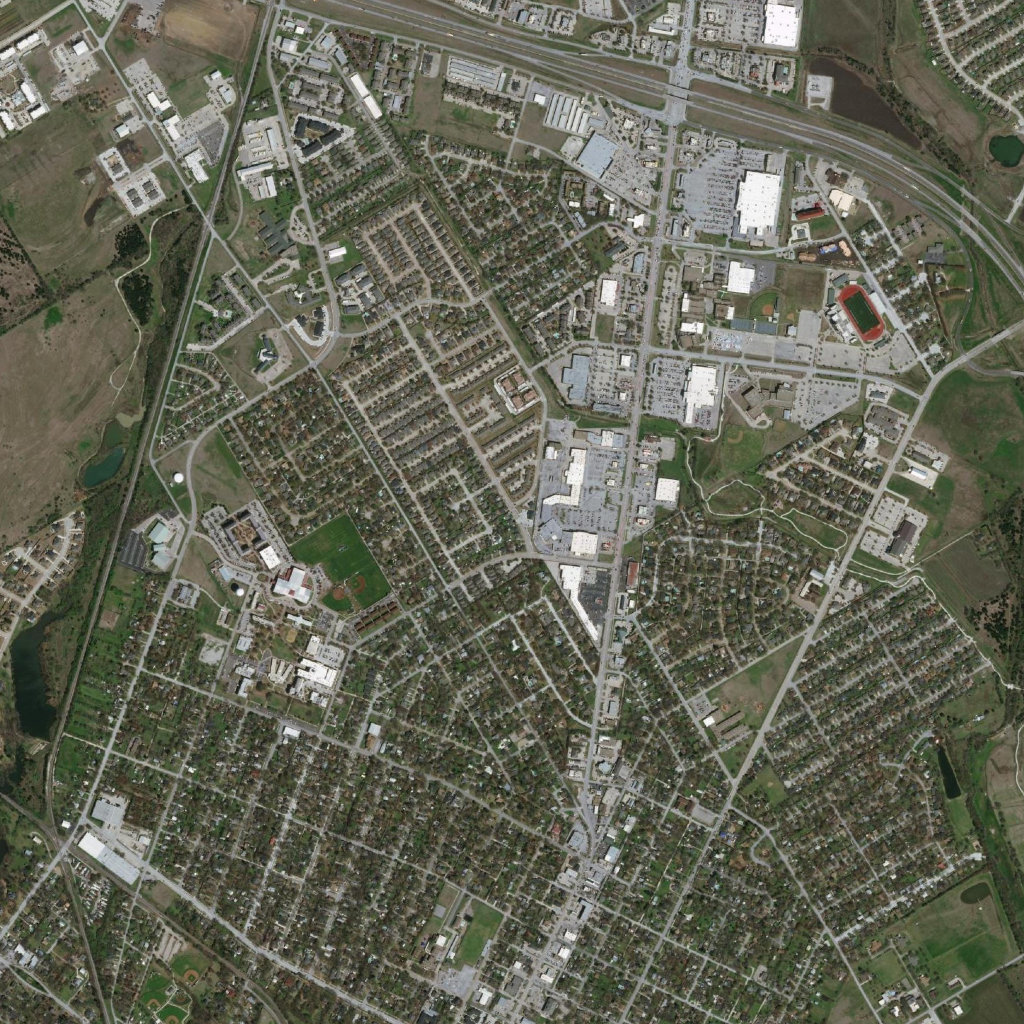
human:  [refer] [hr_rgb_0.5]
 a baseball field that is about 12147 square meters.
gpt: <box>[[69, 41, 74, 46, 0]]</box>